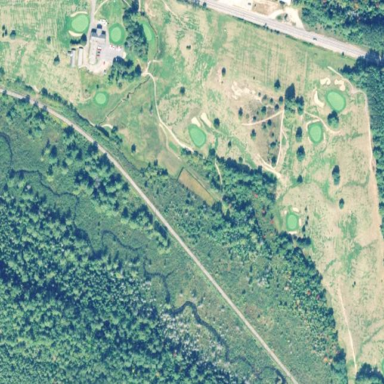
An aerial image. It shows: Golf course surrounded by greenery.